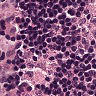
Metastatic tissue present: no